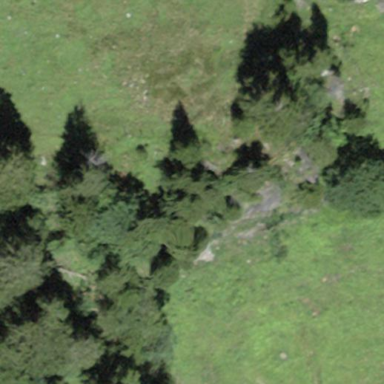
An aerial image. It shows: Forest area.